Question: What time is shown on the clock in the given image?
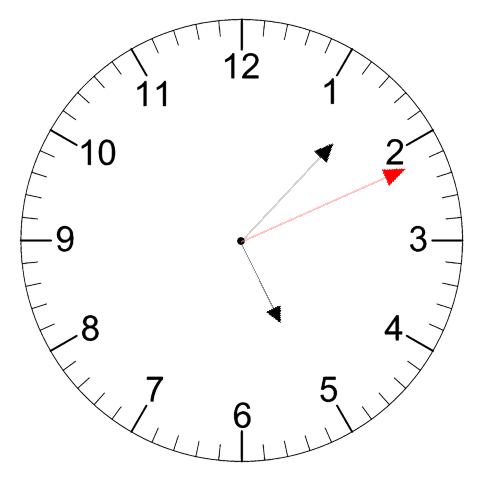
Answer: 05:07:11